Question: Does anybody knows how to code the border (upper right corner and lower left corner) of the box(image below)?
Hope you can help me.
Thanks in advance!

This is the HTML
'''
<div class="carouselle">
<div class="carousel-item">
<div class="xx_b">
<p>" Lorem ipsum dolor sit amet, feugiat delicata liberavisse id
cum, no quo maiorum intellegebat, liber regione eu sit.
Mea cu case ludus integre, vide viderer eleifend ex mea. His ay
diceret, cum et atqui placerat... "</p>
</div>
<span class="t_author">Tom Cruz</span>
<span class="t_occupation">Famous Movie Star</span>
</div>
</div>
'''
This is the CSS
'''
.carouselle .carousel-item .xx_b:after {
-moz-border-bottom-colors: none;
-moz-border-left-colors: none;
-moz-border-right-colors: none;
-moz-border-top-colors: none;
border-color: #eee transparent transparent;
border-image: none;
border-right: 10px solid transparent;
border-style: solid;
border-width: 10px;
bottom: -20px;
content: "";
margin-left: -10px;
position: absolute;
}
.carouselle .carousel-item .xx_b {
background: none repeat scroll 0 0 #eee;
border: 15px solid #cccccc;
box-sizing: border-box;
float: left;
height: 100%;
margin-bottom: 30px;
padding: 50px 150px;
position: relative;
width: 100%;
}
'''
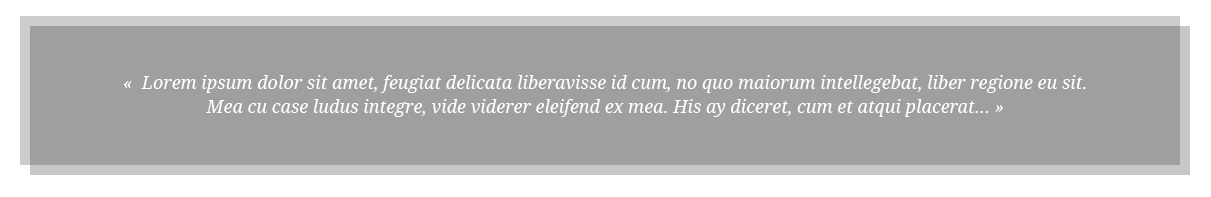
Answer: It would be better to use 'box-shadow' to create the above effect instead of pseudo-elements and borders. We would need two box shadows, one for the top and left areas and another ('inset' box shadow) for the right and bottom areas.
The thickness of the bordering areas can be adjusted by modifying the size of the box-shadows.
'''
.carouselle .carousel-item .xx_b {
background: none repeat scroll 0 0 #eee;
box-shadow: -15px -15px 0px #cccccc, inset -15px -15px 0px #cccccc;
box-sizing: border-box;
float: left;
height: 100%;
margin: 10px 0px 30px 10px;
padding: 50px 150px;
position: relative;
width: 100%;
}
'''
'''
<div class="carouselle">
<div class="carousel-item">
<div class="xx_b">
<p>" Lorem ipsum dolor sit amet, feugiat delicata liberavisse id cum, no quo maiorum intellegebat, liber regione eu sit. Mea cu case ludus integre, vide viderer eleifend ex mea. His ay diceret, cum et atqui placerat... "</p>
</div>
<span class="t_author">Tom Cruz</span>
<span class="t_occupation">Famous Movie Star</span>
</div>
</div>
'''